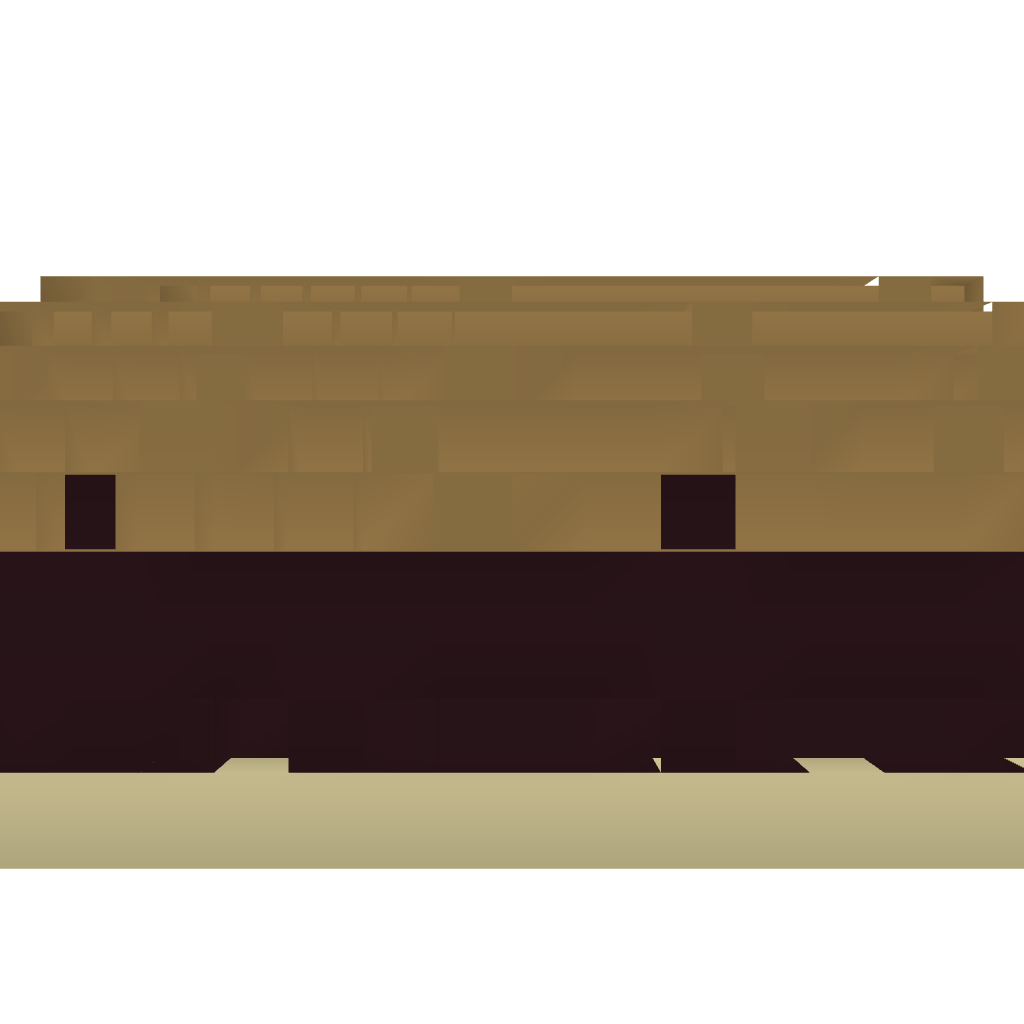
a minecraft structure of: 4-horse Stable